Question: I am having a customize FB sign-in thing needed in my android application.
Below is the sample snapshot of the FB Login Button which I want.

'''
<com.facebook.widget.LoginButton
xmlns:fb="http://schemas.android.com/apk/res-auto"
android:id="@+id/authButton"
android:layout_width="match_parent"
android:layout_height="wrap_content"
android:textAlignment = "center"
android:textColor="#ffffff"
android:background="@drawable/emailbtn"
android:drawableLeft="@drawable/facebook_small"
android:gravity="center_vertical|center_horizontal"
android:layout_gravity="center_horizontal"
android:layout_marginTop="13dp"
android:padding="5.75dp"
android:paddingTop ="4dp"
android:paddingRight="4dp"
android:paddingBottom="4dp"
android:textSize="12sp"
fb:login_text="@string/signinwithfacebook"
fb:logout_text="@string/sign_out_from_facebook"
android:longClickable="false"/>
'''
But I am still getting Facebook's blue color in the background.
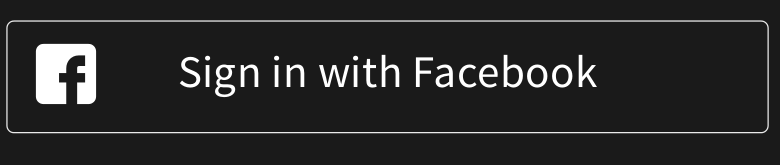
Answer: you can use this xml for customize. Replace button with your customized button.
'''
<FrameLayout
android:id="@+id/FrameLayout1"
android:layout_width="match_parent"
android:layout_height="wrap_content" >
<com.facebook.login.widget.LoginButton
android:id="@+id/login_button"
android:layout_width="wrap_content"
android:layout_height="wrap_content"
android:visibility="gone" />
<Button
android:id="@+id/fb"
android:layout_width="fill_parent"
android:layout_height="wrap_content"
android:background="#416BC1"
android:onClick="onClick"
android:text="FaceBook"
android:textColor="#ffffff"
android:textStyle="bold" />
</FrameLayout>
'''
Form more information check my answer,it is full step by step code for facebook login button customization.
<URL>